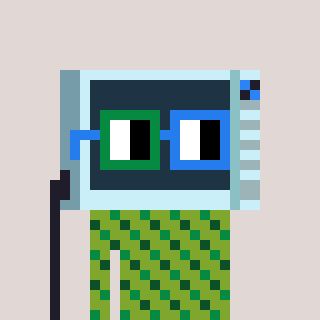
a pixel art character with square green and blue glasses, a microwave-shaped head and a slimegreen-colored body on a warm background